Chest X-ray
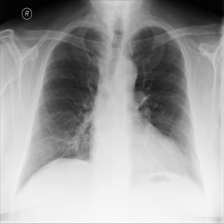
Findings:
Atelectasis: negative
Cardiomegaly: positive
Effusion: negative
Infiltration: negative
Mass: negative
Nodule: negative
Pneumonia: negative
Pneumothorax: negative
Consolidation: negative
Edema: negative
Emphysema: negative
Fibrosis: negative
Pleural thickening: negative
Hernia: negative